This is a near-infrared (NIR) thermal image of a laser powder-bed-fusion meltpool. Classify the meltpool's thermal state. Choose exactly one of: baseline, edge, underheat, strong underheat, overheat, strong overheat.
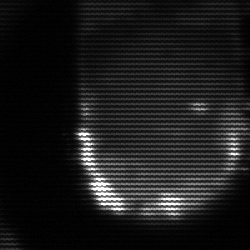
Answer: baseline